RGB frame:
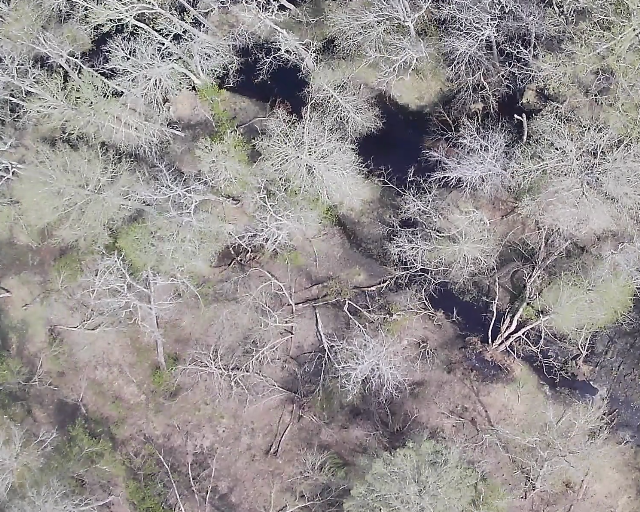
Thermal frame:
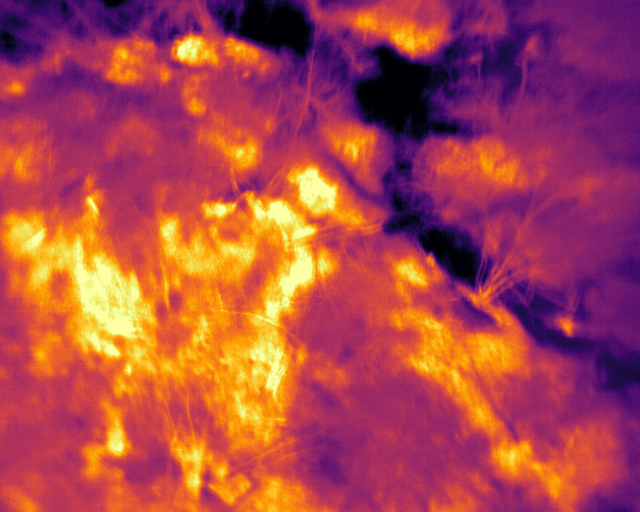
Captured: 2026-02-26 03:45:49
Pixels at or above 80 °C: 0 (fraction of frame: 0)